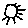
Label: sun